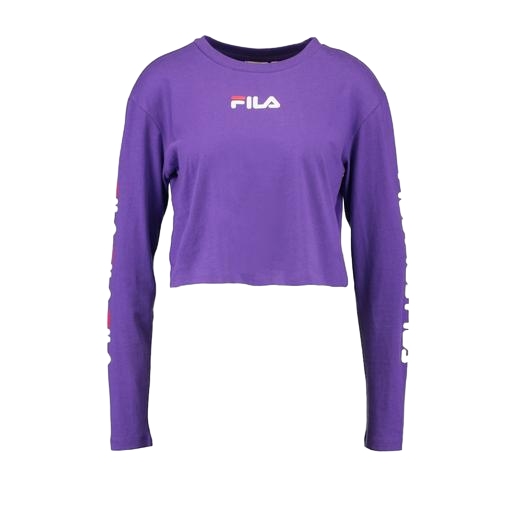
purple long sleeved crop top, purple crewneck long-sleeve tee, purple long-sleeve top, white background